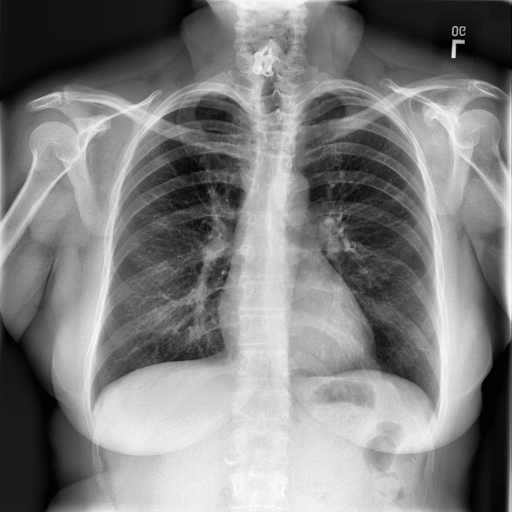
Finding: NORMAL